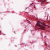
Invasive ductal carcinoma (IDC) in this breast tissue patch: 0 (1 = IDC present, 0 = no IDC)